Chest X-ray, AP view. Patient: 9 years old, sex M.
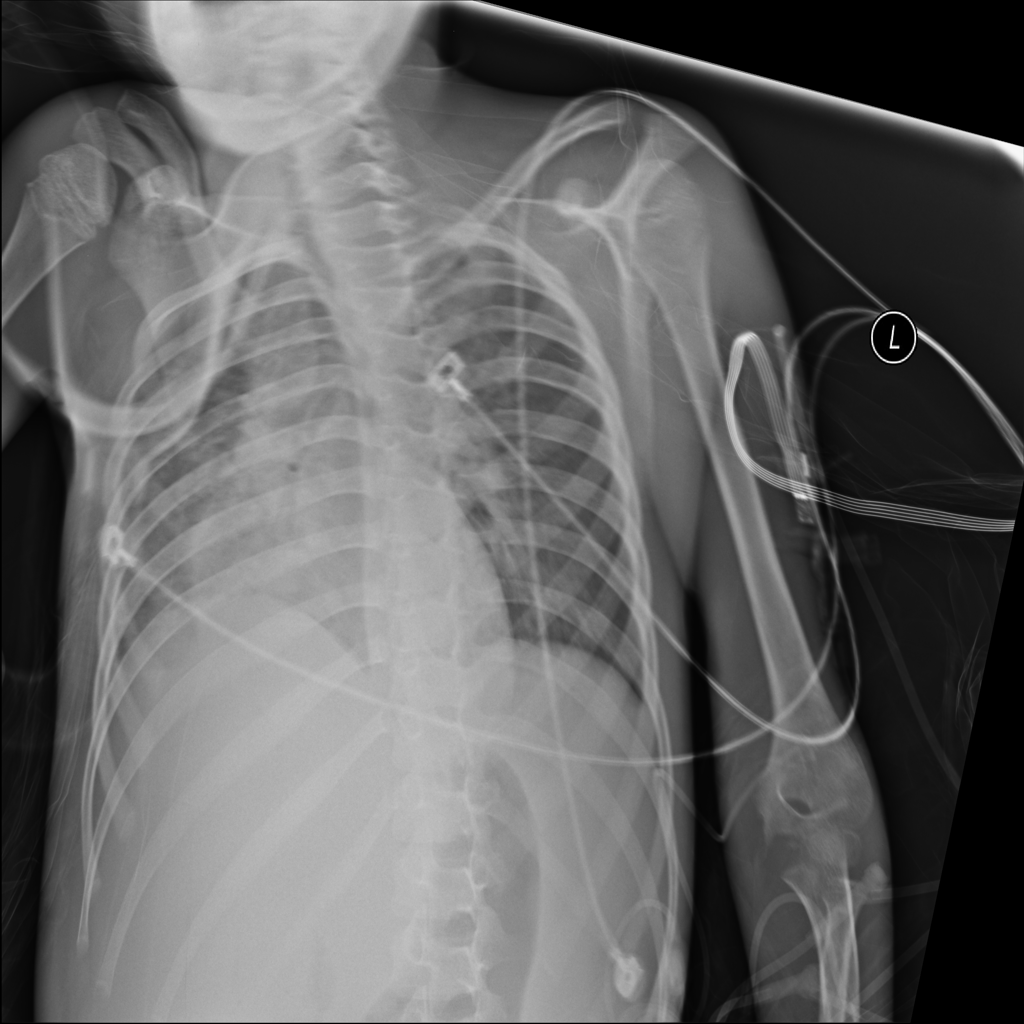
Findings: No Finding